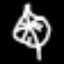
Label: leaf